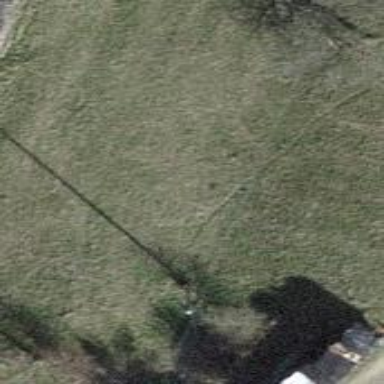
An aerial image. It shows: Minor power line.